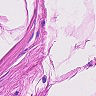
Metastatic tissue present: no